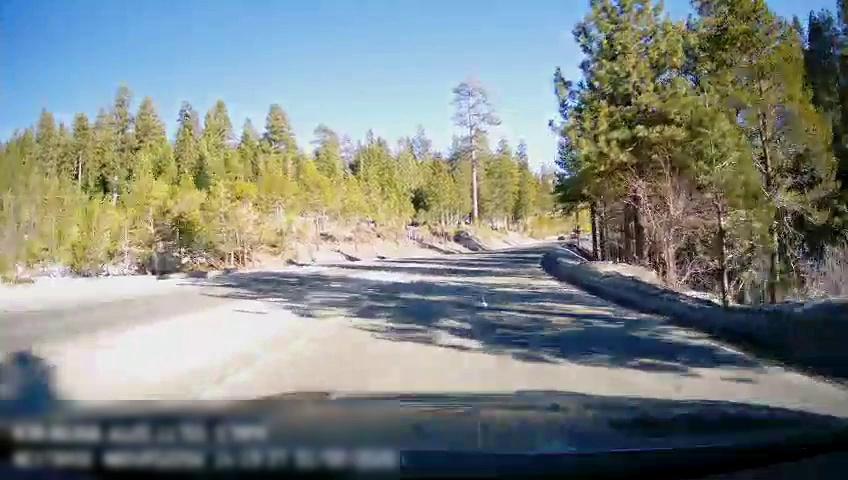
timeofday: Day
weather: Sunny
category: Drivable Space
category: Lanes | Current Lane